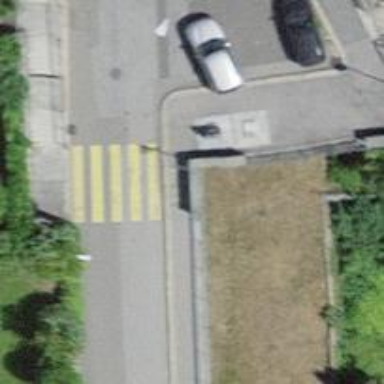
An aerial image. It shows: Zebra crossing on the road.